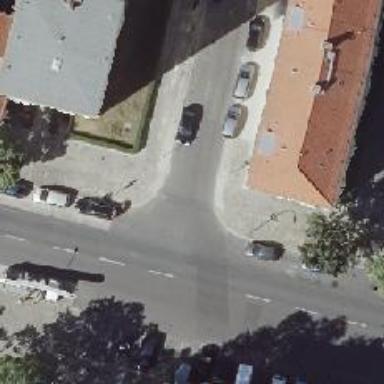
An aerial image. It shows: Residential road with separate asphalt sidewalk.